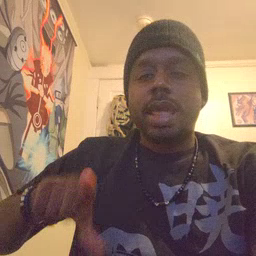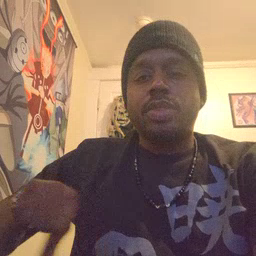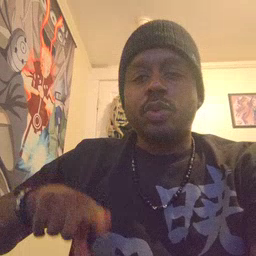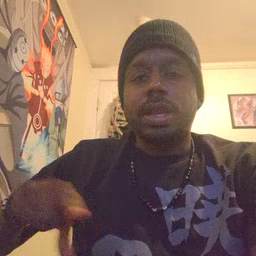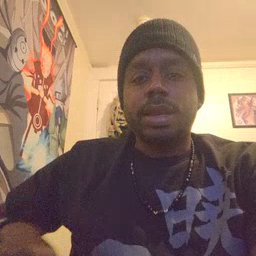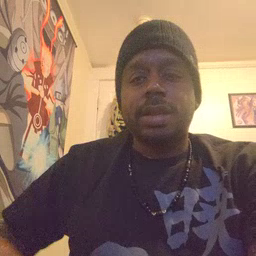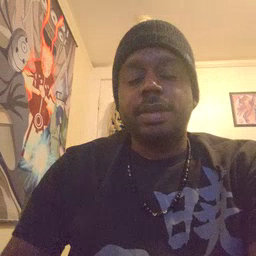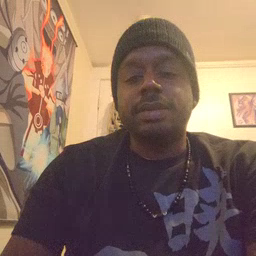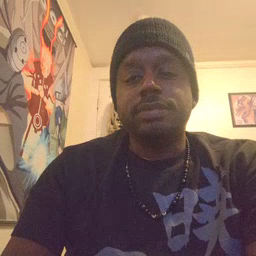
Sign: underwear